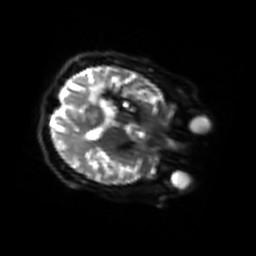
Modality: sbref
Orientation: axial
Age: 51
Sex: female
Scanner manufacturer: siemens
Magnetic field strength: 3 T
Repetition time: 3.2 s
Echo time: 0.081 s